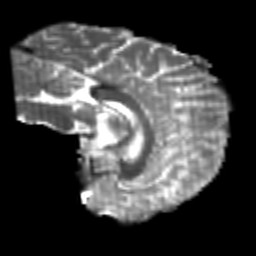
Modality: T2w
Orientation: sagittal
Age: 24
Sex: male
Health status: healthy
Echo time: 0.074 s